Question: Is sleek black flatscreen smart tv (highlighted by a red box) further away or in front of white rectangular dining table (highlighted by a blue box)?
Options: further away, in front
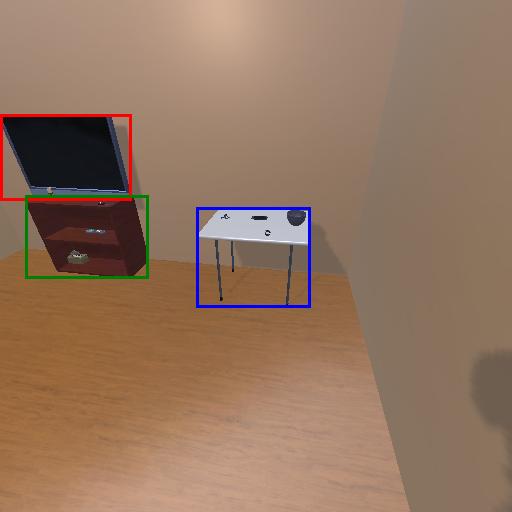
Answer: further away